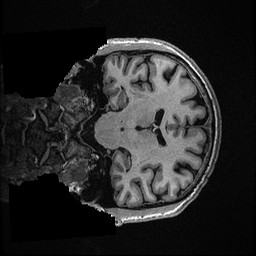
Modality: T1w
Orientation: coronal
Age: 42
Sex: male
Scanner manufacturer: ge
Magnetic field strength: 3 T
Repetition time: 0.006952 s
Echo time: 0.00292 s